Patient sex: F
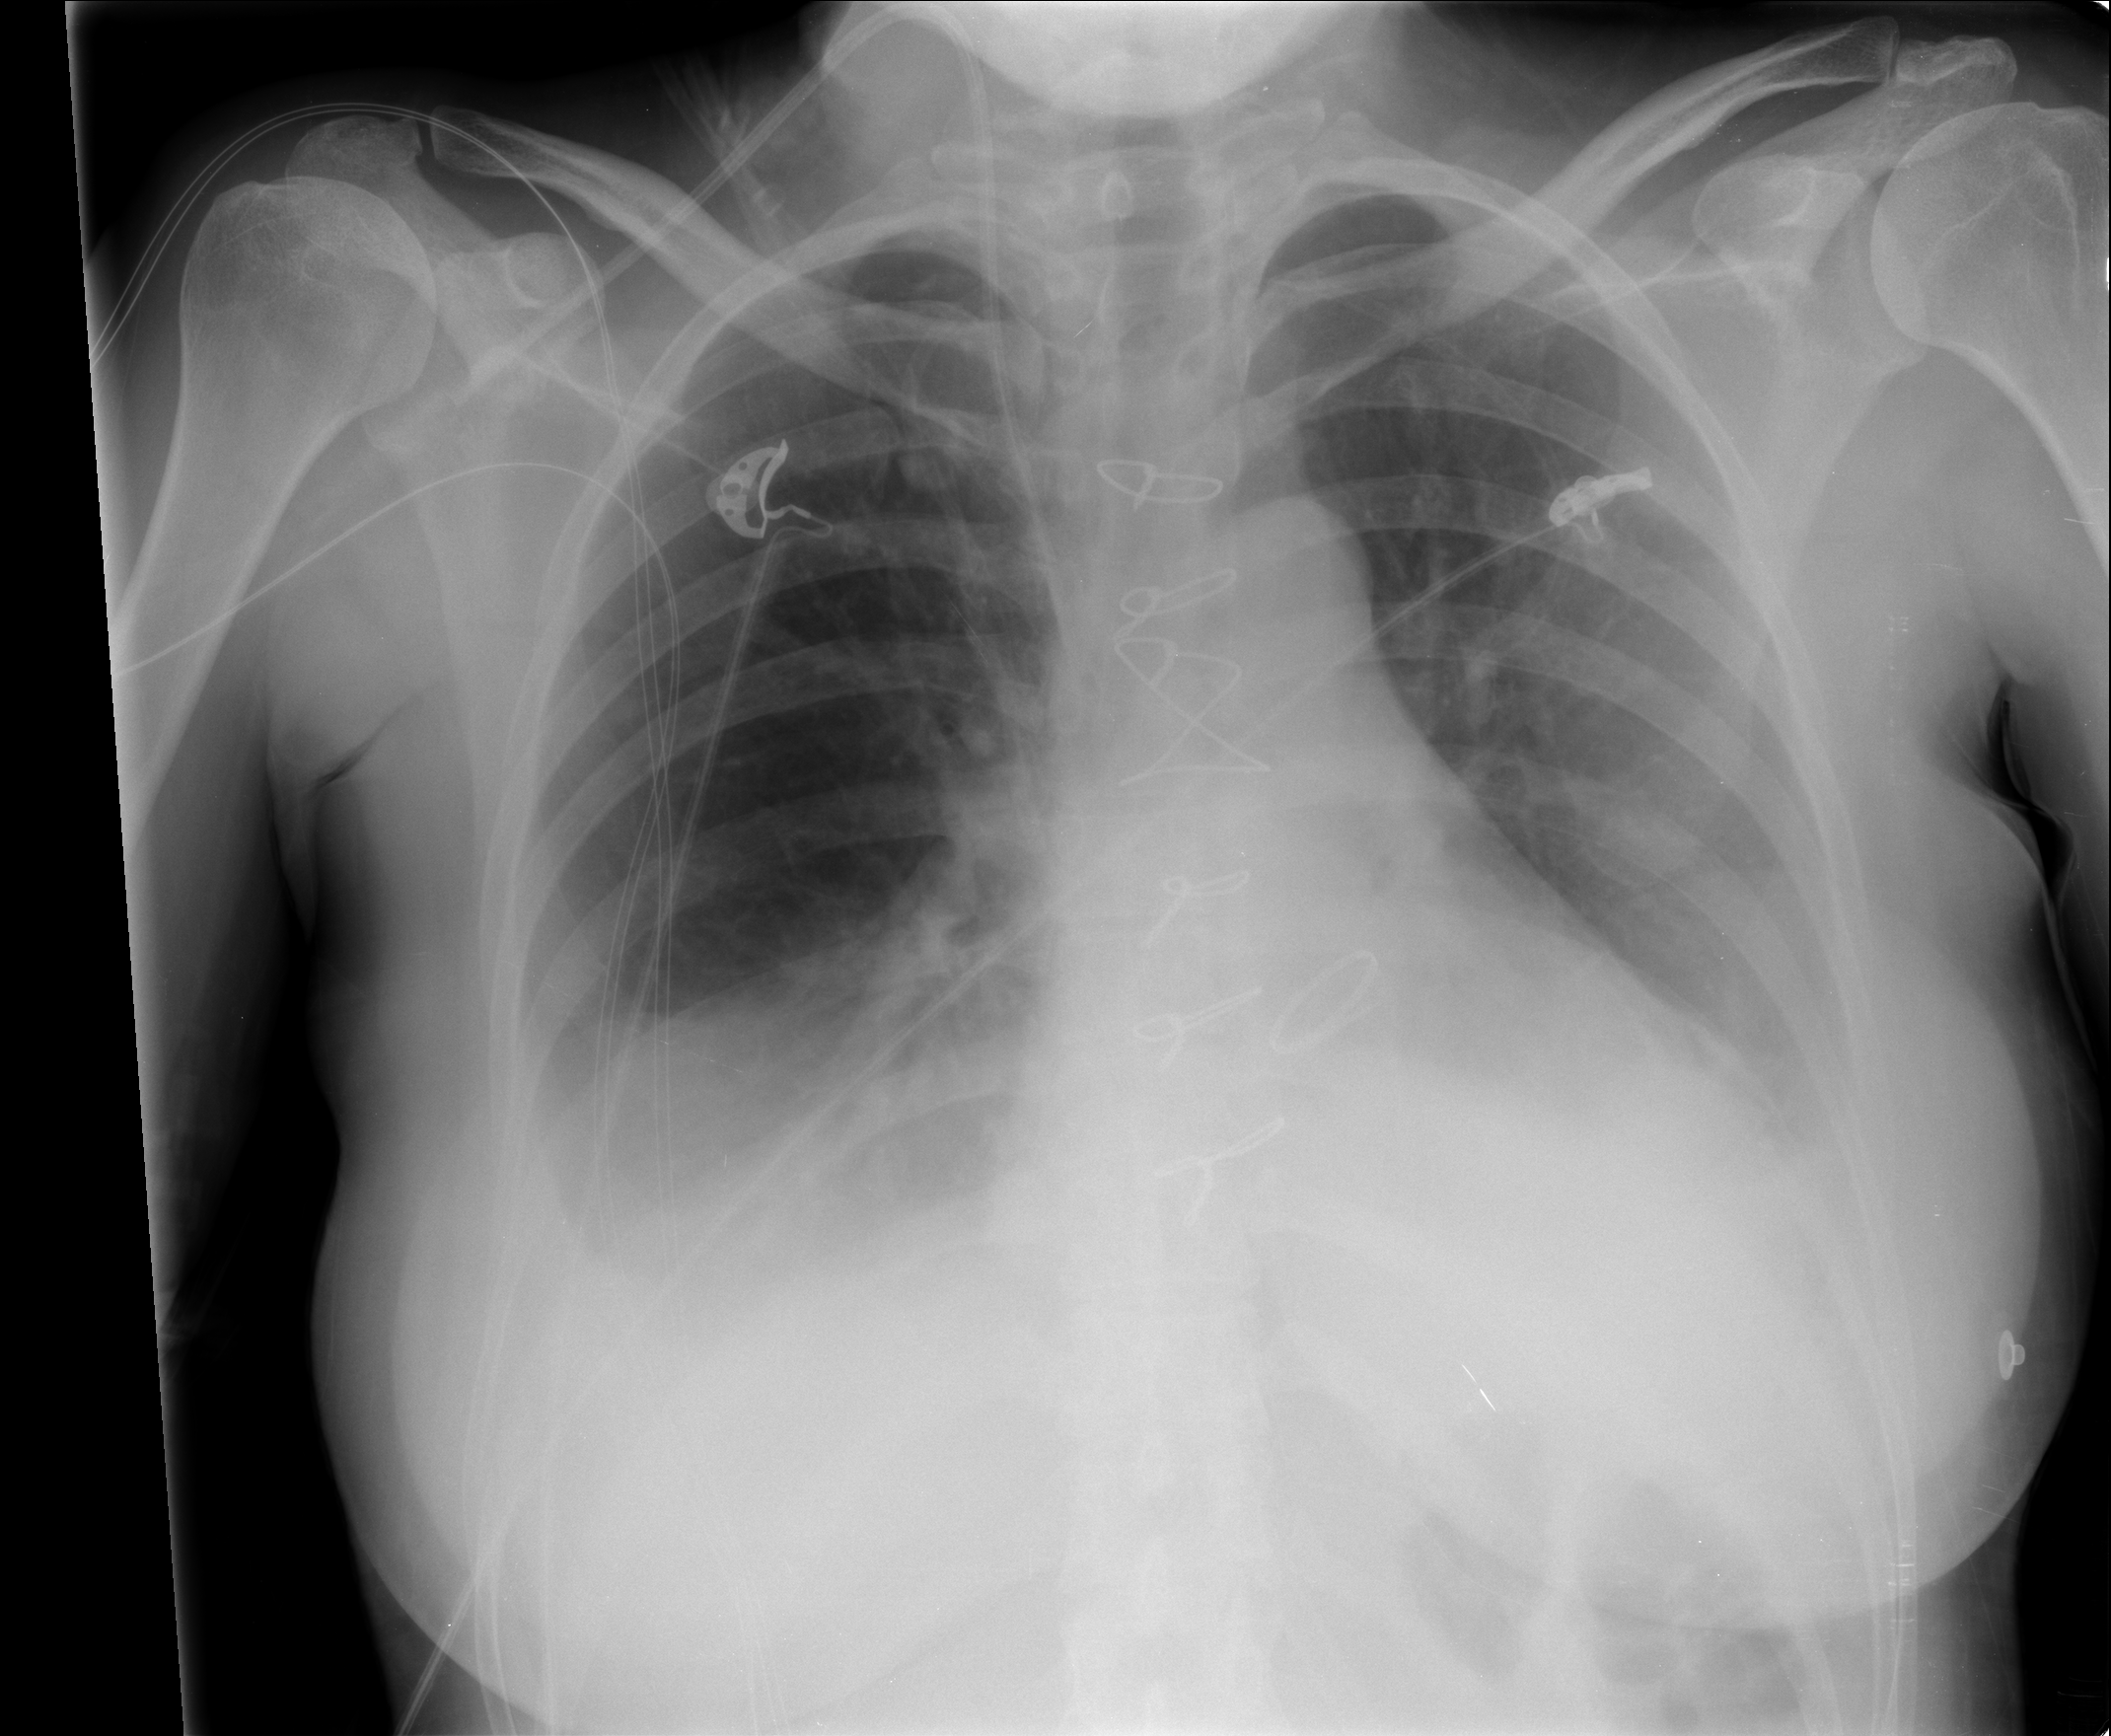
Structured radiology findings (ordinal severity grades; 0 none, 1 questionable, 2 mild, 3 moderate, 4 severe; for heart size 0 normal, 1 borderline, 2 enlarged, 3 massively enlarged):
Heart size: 1
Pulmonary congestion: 2
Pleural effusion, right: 2
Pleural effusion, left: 2
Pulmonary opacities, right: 0
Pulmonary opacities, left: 0
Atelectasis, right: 2
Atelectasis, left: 2